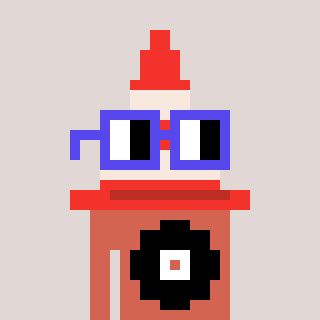
a pixel art character with square blue glasses, a cone-shaped head and a peachy-colored body on a warm background